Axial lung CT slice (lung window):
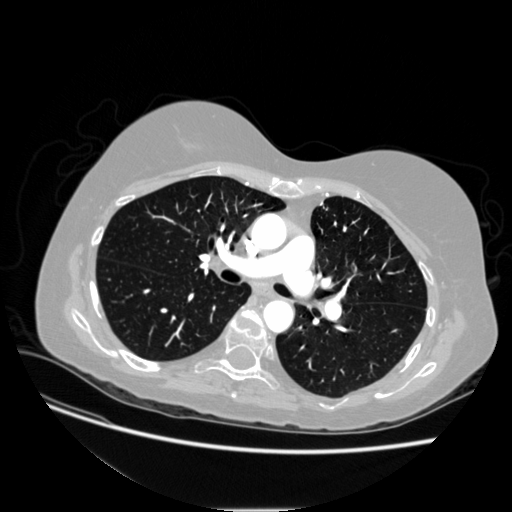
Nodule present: no